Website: apple
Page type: address-validator
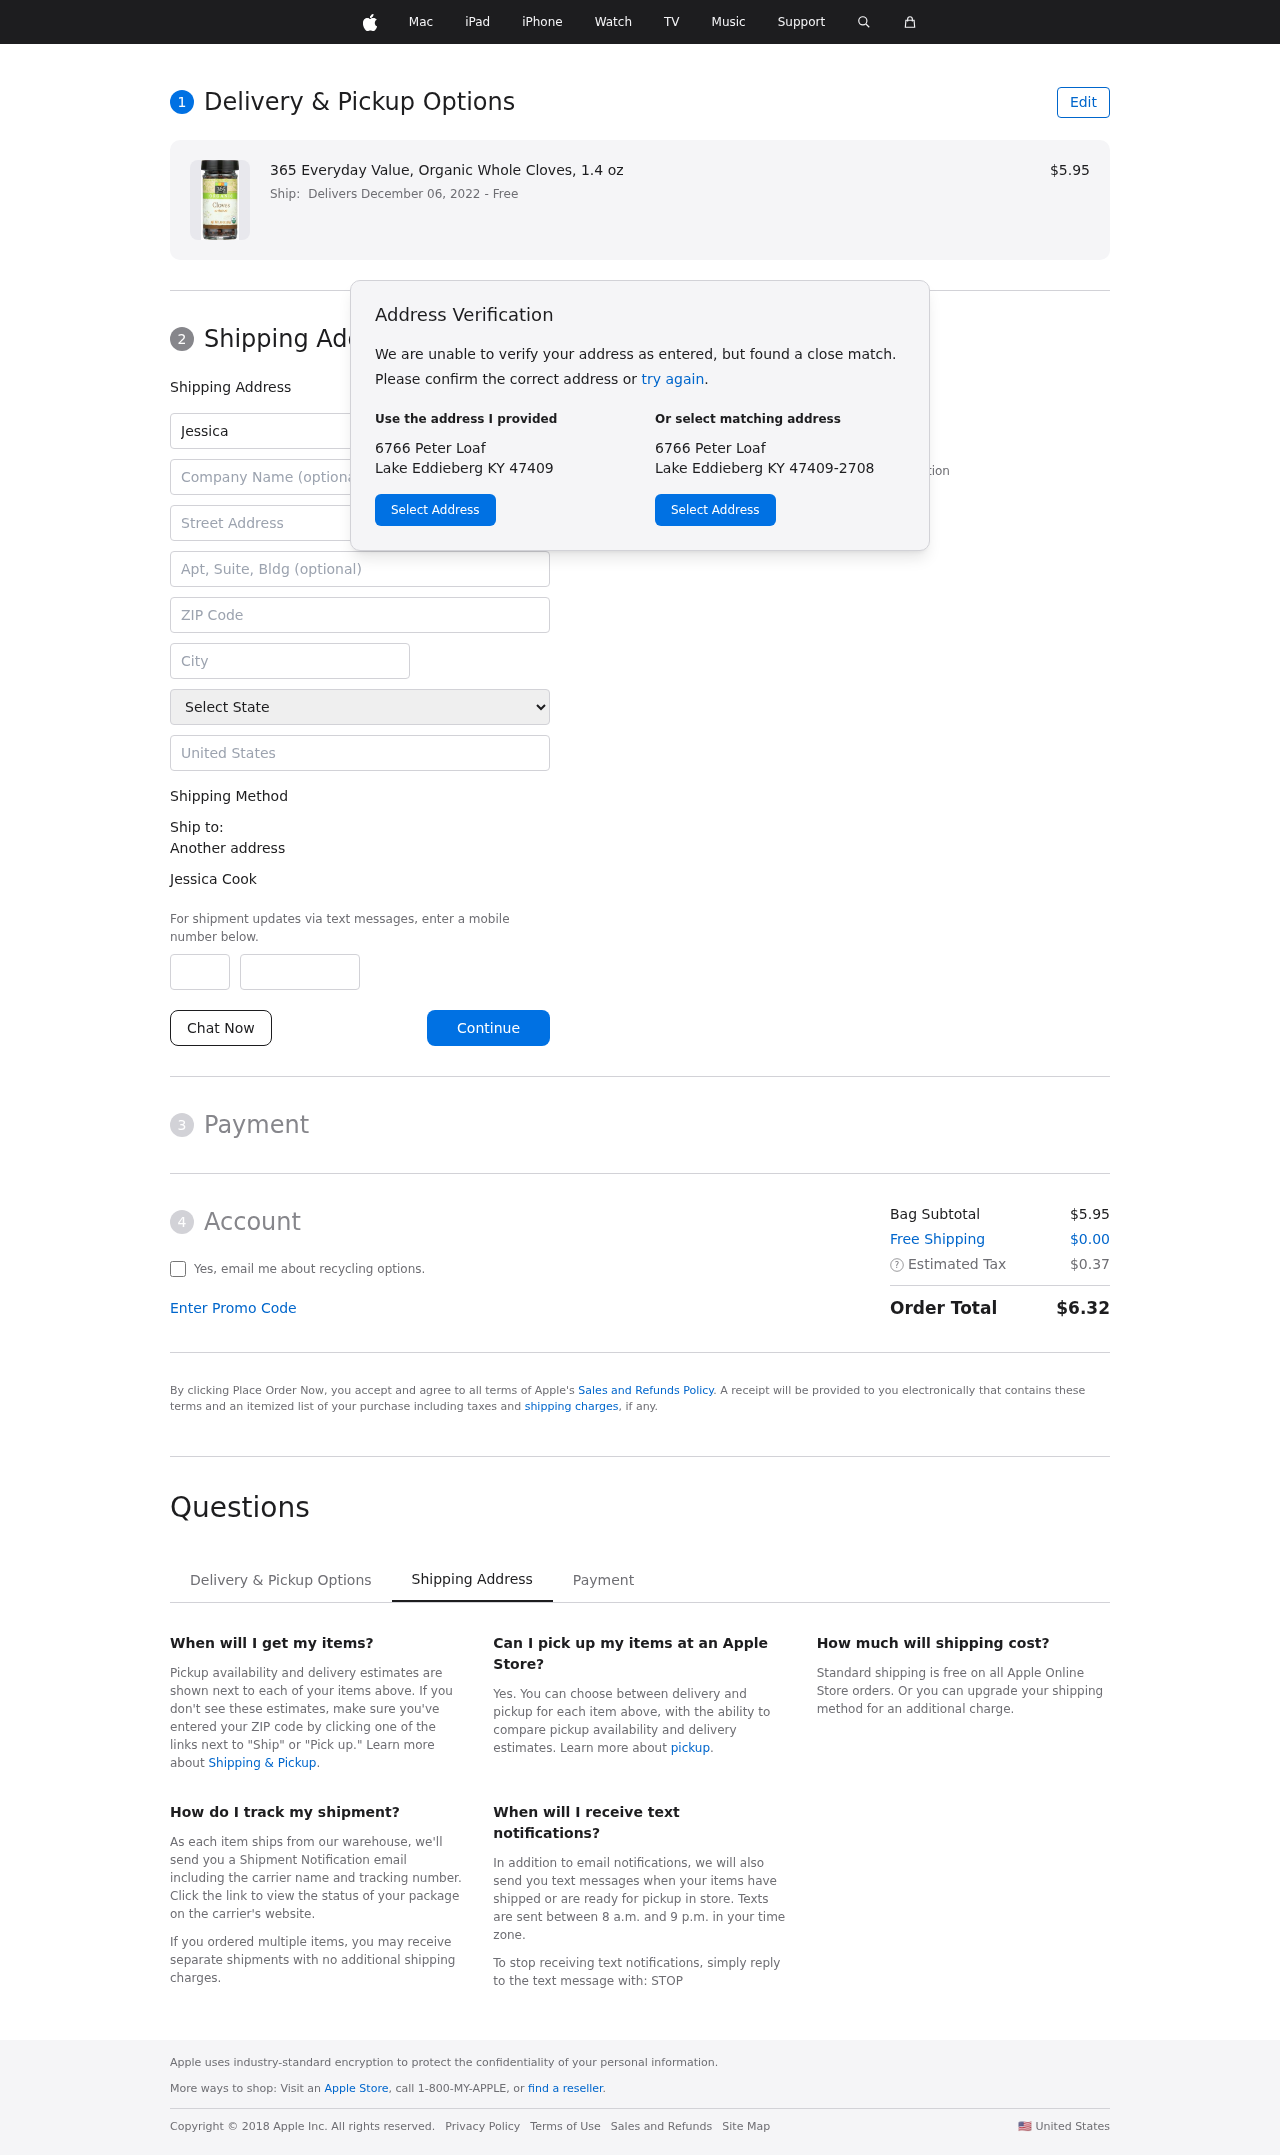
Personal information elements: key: PII_CITY
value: Lake Eddieberg
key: PII_COUNTRY
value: United States
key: PII_FIRSTNAME
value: Jessica
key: PII_FULLNAME
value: Jessica Cook
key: PII_LASTNAME
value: Cook
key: PII_PHONE_AREA
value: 351
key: PII_PHONE_SUFFIX
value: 1423
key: PII_POSTCODE
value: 47409
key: PII_STATE
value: Kentucky
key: PII_STREET
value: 6766 Peter Loaf
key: PII_STREET2
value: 08667 Smith Track Apt. 774
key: PII_CITY_STATE_ZIP
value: Lake Eddieberg KY 47409
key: PII_STATE_ABBR
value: KY
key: PII_POSTCODE_FULL
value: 47409
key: PII_POSTCODE_NUMERIC
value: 47409
Product elements: key: PRODUCT1_NAME
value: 365 Everyday Value, Organic Whole Cloves, 1.4 oz
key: PRODUCT1_PRICE
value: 5.95
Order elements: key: ORDER_DELIVERY_DATE
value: Delivers December 06, 2022
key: ORDER_SUBTOTAL
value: $5.95
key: ORDER_SHIPPING_COST
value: $0.00
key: ORDER_TAX
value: $0.37
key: ORDER_TOTAL
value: $6.32